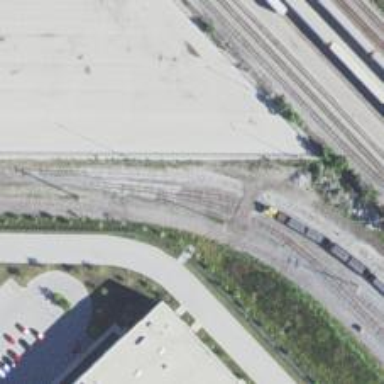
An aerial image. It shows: Railway spur service.